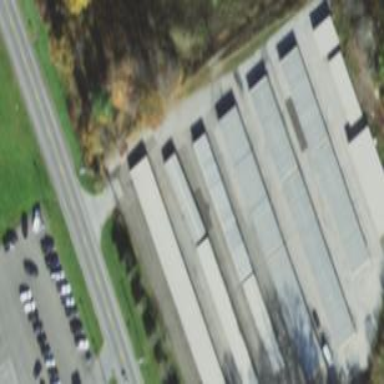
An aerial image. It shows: Building used for storage rental.